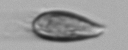
Label: Prorocentrum_triestinum